Field crop: maize
Growth stage: 2
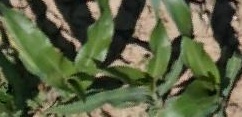
Species: maize